Question: I'm trying to get my head around context free grammars and I think I'm close. What is baffling me is this one question (I'm doing practise questions as I have an exam in a month's time):

I've come up with this language but I believe it's wrong.
'''
S --> aSb | A | B
A --> aA | S
B --> bB | S
'''
Apparently this is the correct solution:
'''
S --> aSb | aA | bB
A --> aA | S
B --> bB | S
'''
What I don't quite understand is why we have 'S --> aSb | aA | bB' and not just 'S --> aSb | A | B'. What is the need for the terminals? Can't I just call A instead and grab my terminals that way?
'''
S --> aSb --> aaSbb --> aaaSbbb --> aaaBbbb --> aaabbbb
'''
I believe I generate the string correctly, but I'm not quite sure. I'm telling myself that the reason for 'S --> aSb | aA | bB' is that if we start with 'aA' and then replace 'A' with 'a', we have two 'a''s which gives us our correct string as they're not equal, this can be done with b as well. Any advice is greatly appreciated.
(None terminals) = {A, B}
(Terminals) = {a, b}
= { } // not quite sure how to express my solution in R? Would I have to use a test string to do so?
= A
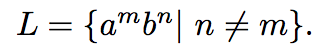
Answer: First:
>
1. S means language symbols. in your language S = {a, b}
2. ^ means null symbols (it is theoretical, ^ is not member of any language symbol)
3. e means empty string (it is theoretical, e can be a member of some language)
See '^' symbol means nothing but we use it just for theoretical purpose, like '' infinity symbol we uses in mathematics(really no number is '' but we use it to understand, to proof some theorems) similarly '^' is nothing but we use it.
As you says your grammar is 'L = {am bn | m != n}'. Suppose if productions are as follows:
'''
S --> aSb | A | B
A --> aA | S
B --> bB | S
'''
It means.(very rare book may use 'S' in grammar rules)
'''
S --> aSb | A | B
A --> aA | a | b
B --> bB | a | b
'''
I replaced S by 'a | b' ('a', 'b' language symbols).
This grammar can generates a string of equal numbers of symbols 'a' and symbol 'b'('an bn'). How it can generate 'an bn'? See below an example derivation:
'''
S ---> aSb ---> aAb ---> aaAb ---> aabb
^ ^ ^ ^
rule-1 S-->A A--> aA A --> b
'''
But these kind of strings are not possible in language L because m != n.
For the same reason production rules 'S --> aSb | aA | bB' is also not correct grammar if 'A --> aA | S' or 'B --> bB | S' are in grammar.
I think in second grammar you mean:
'''
S --> aSb | aA | bB
A --> aA | ^
B --> bB | ^
'''
Then this is correct grammar for language 'L = {am bn | m != n}'. Because using:
'''
S --> aSb
'''
you can only generate equal numbers of 'a' and 'b' and by replacing 'S' either by 'aA' or by 'bB' you make a sentential form in which unequal numbers of 'a' and 'b' symbols are present and that can't convert back to generate a string of type 'an bn'. (since 'A' doesn't generates 'b' and 'B' doesn't generates 'a').
But usually we write grammar rules like:
'''
S --> aSb | A | B
A --> aA | a
B --> bB | b
'''
Both forms are equivalent (generate same language 'L = {am bn | m != n}') because once you convert 'S' into either 'A' or 'B' you have to generate at-least one 'a' or 'b' (or more) respectively and thus constraint m != n holds.
Remember proofing, whether two grammars are equivalent or not is <URL>.
At the end I would also like to add, Grammar:
'''
S --> aSb | A | B
A --> aA | ^
B --> bB | ^
'''
doesn't produces 'L = {am bn | m != n}' because we can generate 'an bn' for example:
'''
S ---> aSb ---> aAb ---> ab
^
A --> ^
'''
### Grammar in formal languages
Any <URL>.
1. S: Finite set of language symbols. In grammar we commonly call it finite set of terminals (in contrast of variables V). Language symbols or terminals are thing, using which language strings (sentences) are constructed. In your example set of terminals S is {a, b}. In natural language you can correlate terminals with vocabulary or dictionary words. Natural language means what we speak Hindi, English
2. V: Finite set of Non-terminals. Non-terminal or say 'variable', should always participate in grammar production rules. (otherwise the variable counts in useless variables, that is a variable that doesn't derives terminals or nothing). See: 'ultimate aim of grammar is to produce language's strings in correct form hence every variable should be useful in some way. In natural language you can correlate variable set with Noun/Verbs/Tens that defined a specific semantical property of an language (like Verb means eating/sleeping, Noun means he/she/Xiy etc). Note: One can find in some books V S = that means variables are not terminals.
3. S: Start Variable. (S V) S is a special variable symbol, that is called 'Start Symbol'. We can only consider a string in language of grammar L(G) if it can be derived from Start variable S. If a string can not be derived from S (even if its consist of language symbols S) then string will not be consider in the language of grammar( actually that string belongs to 'complement language' of L(G), we writes complement language L' = S* - L(G) , Check: "the complement language in case of regular language")
4. P: Finite set of Production Rules. Production Rules defines replacement rules in the from a --> b, that means during the derivation of a string from S, from grammar rules at any time a (lhs) can be replaced by b (rhs).(this is similar to Noun can be replace by he,she or Xiy, and Verb can be replace by eating, sleeping etc in natural language. Production rules defines formation rules of language sentences. Formal language are similar to Natural language having a pattern that is certain thing can occurs in certain form--that we call syntax in programming language. And because of this ability of grammar, grammar use for syntax checking called parse). Note: In a --> b, a and b both are consists of language symbols and terminals (V U S)* with a constraint that in a their must be at-least one variable. (as we can replace only a string contain variable by rhs of rule. a terminal can't replace by other terminal or we can say a sentence can't be replaced by other sentence) Remember: There is two form Sentential Form and Sentence of a string: Sentence: if all symbols are terminals (sentence can be either in L(G) or in complement language L' = S* - L) Sentential: if any symbol is variable (not a language string but derivation string)
From @MAV ():
To represent grammar of above language 'L = {am bn | m != n}', 4-tuple are :
> 'V = {S, A, B}'
'S = {a, b}'
'P = {S --> aSb | A | B, A --> aA | a, B --> bB | a}'
'S = S'
'P''P''R''r'
### Terminology uses in theory of formal languages and automate
> - - 'a''b''0''1''^'- 'z''y''w''x'- 'a, b, g'<URL>
There is no rules I know about symbol notation, but these are commonly used terminology once can find in most standard books I observed during study.
Next post: <URL>